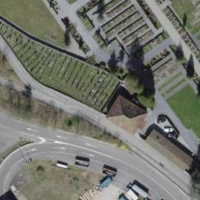
EUNIS habitat code: 53
Species observed at this site:
Sedum album